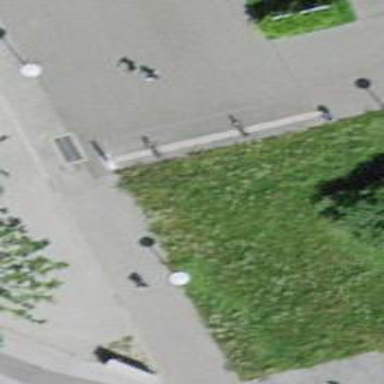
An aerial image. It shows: Bicycle rental service.